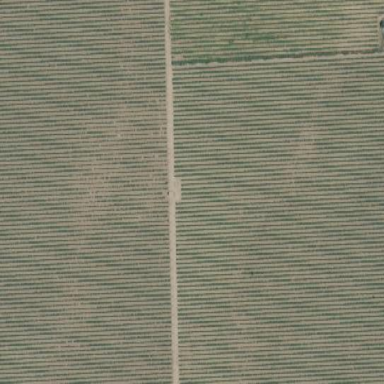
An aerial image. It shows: Vineyard growing grapes.